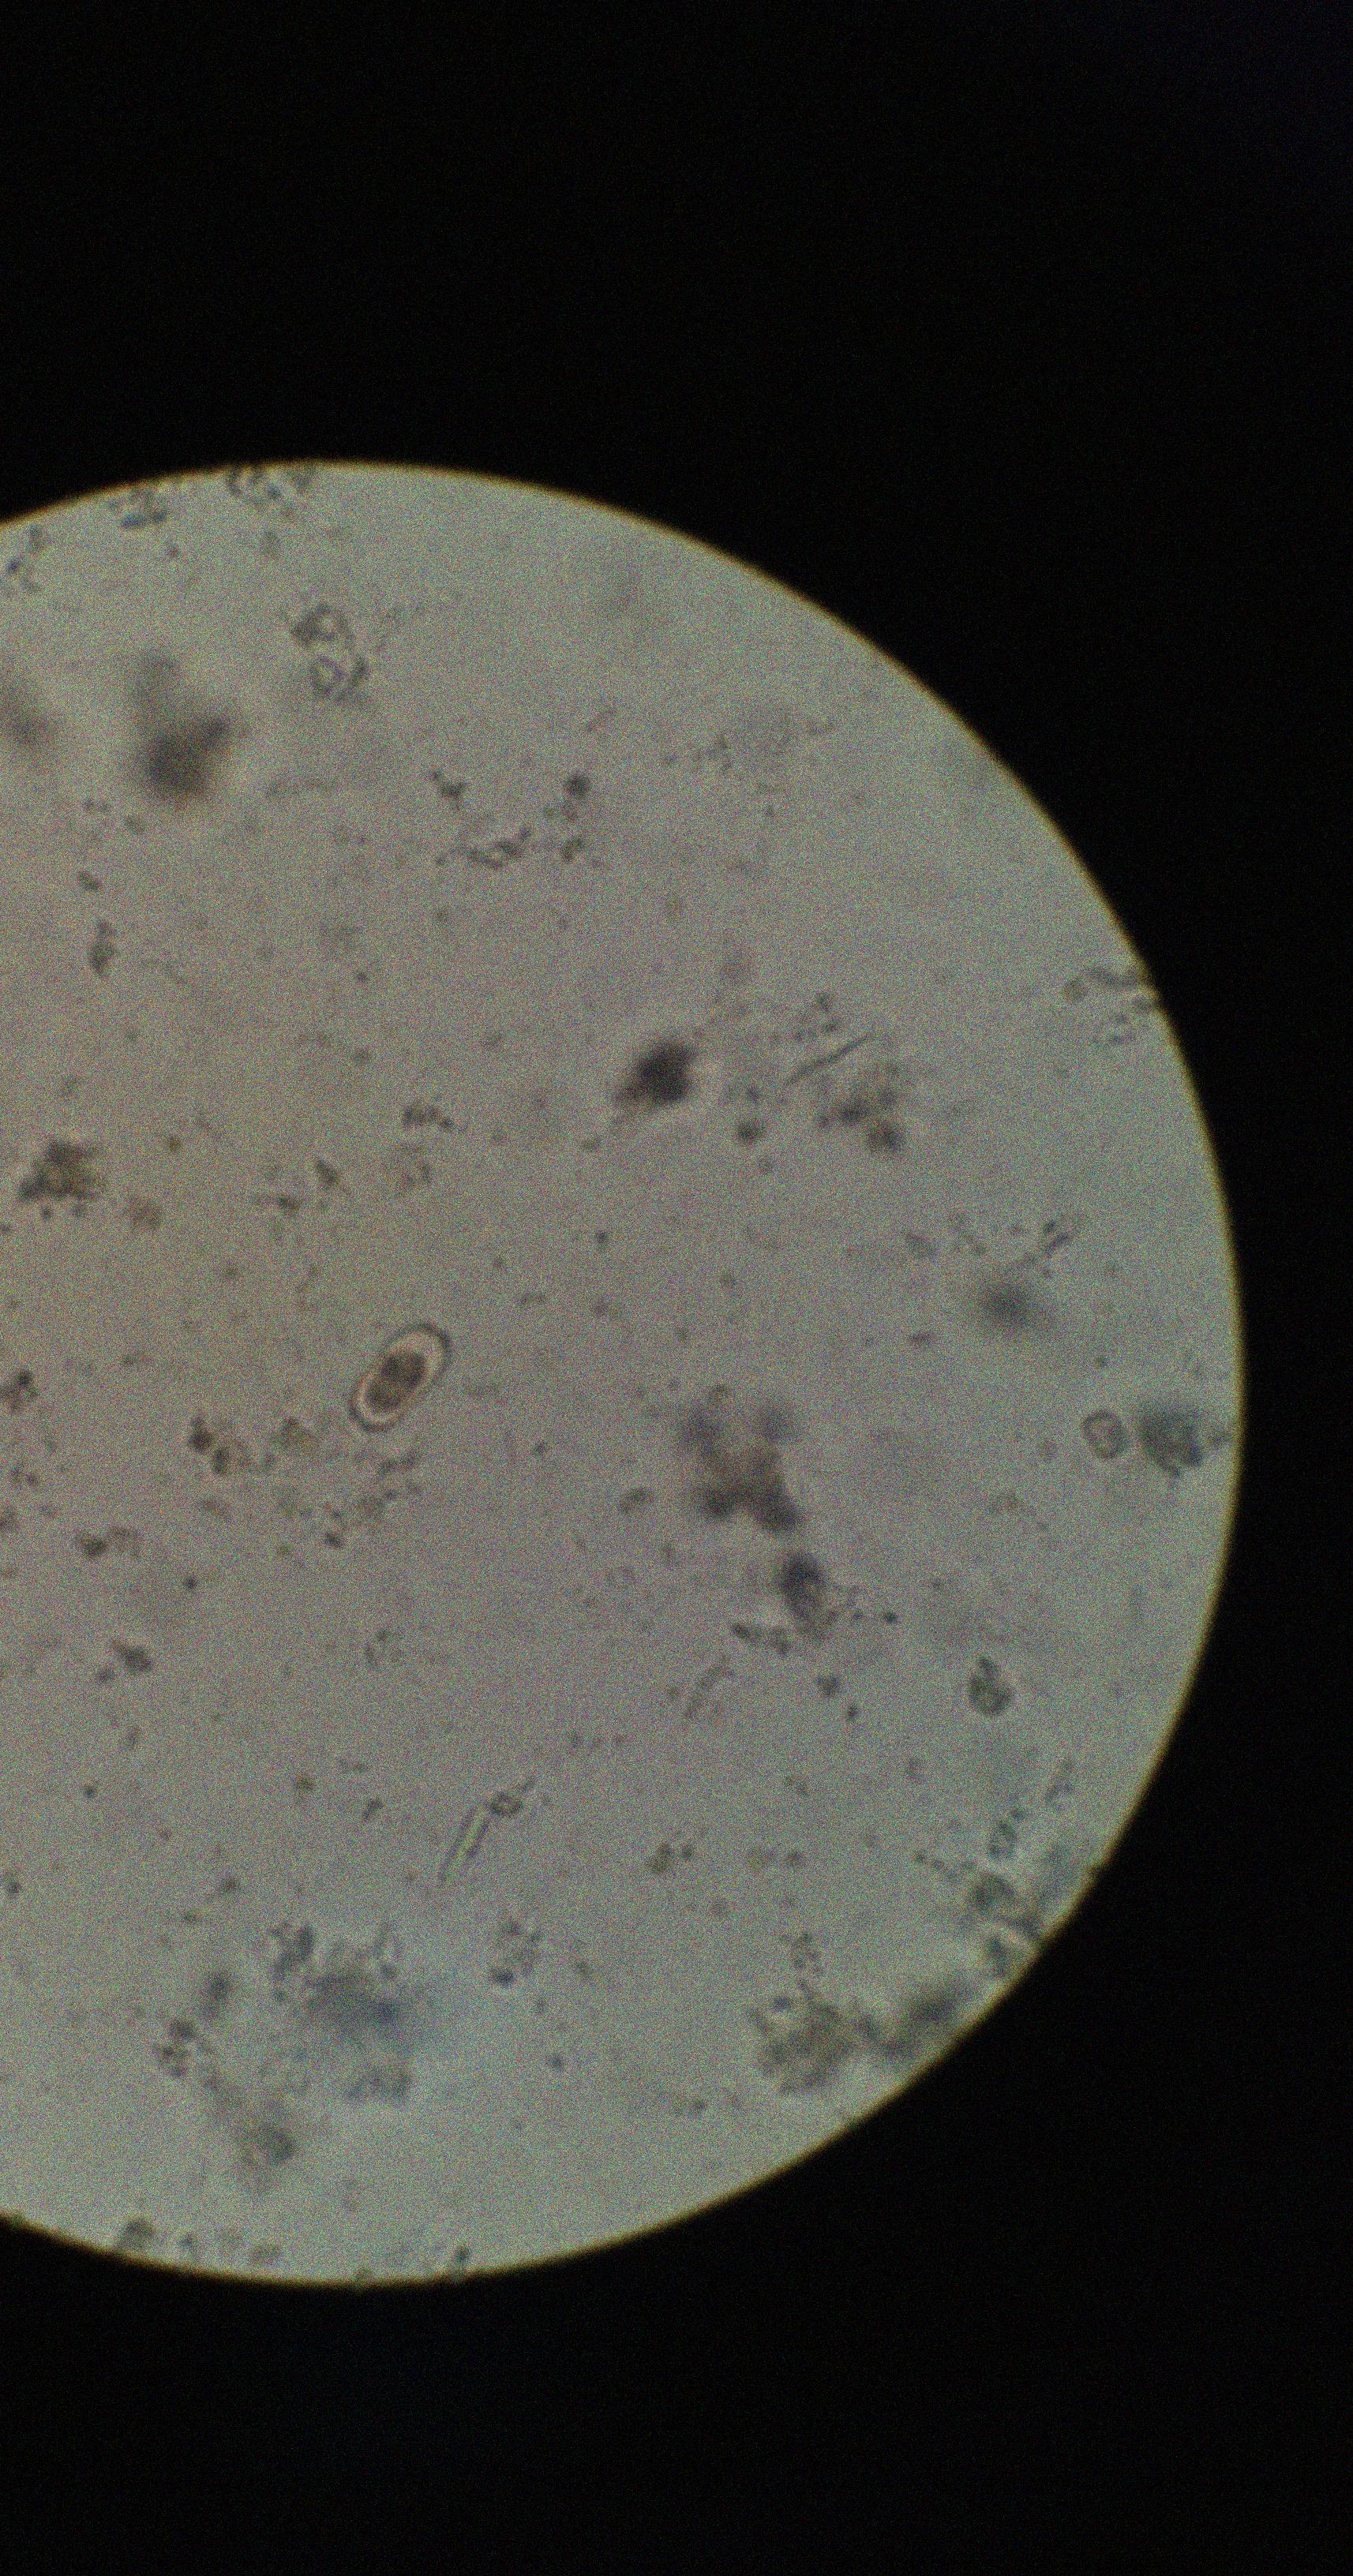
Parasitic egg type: Capillaria philippinensis